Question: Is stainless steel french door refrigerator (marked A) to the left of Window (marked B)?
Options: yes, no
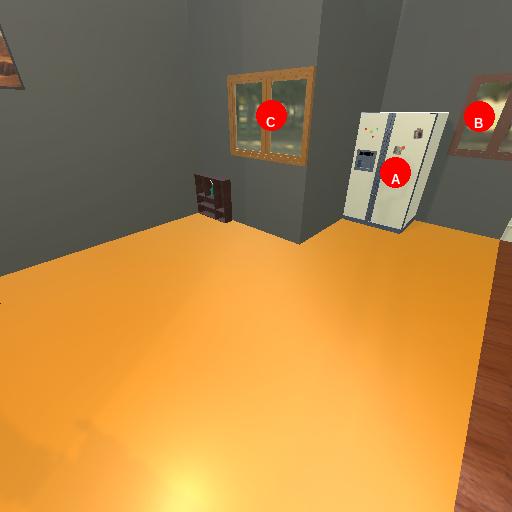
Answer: yes